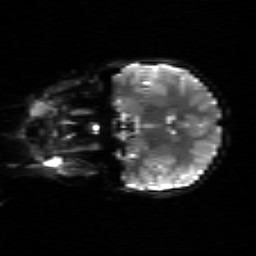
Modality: sbref
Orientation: coronal
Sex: female
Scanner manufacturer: siemens
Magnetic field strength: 3 T
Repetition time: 5 s
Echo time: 0.071 s